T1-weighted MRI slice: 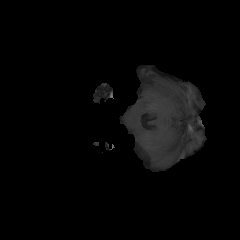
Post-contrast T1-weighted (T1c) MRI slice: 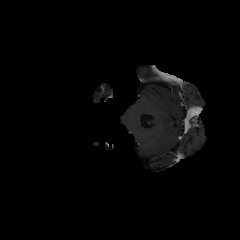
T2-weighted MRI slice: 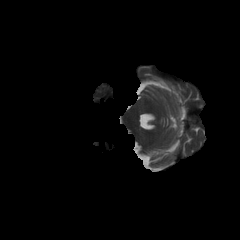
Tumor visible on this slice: no